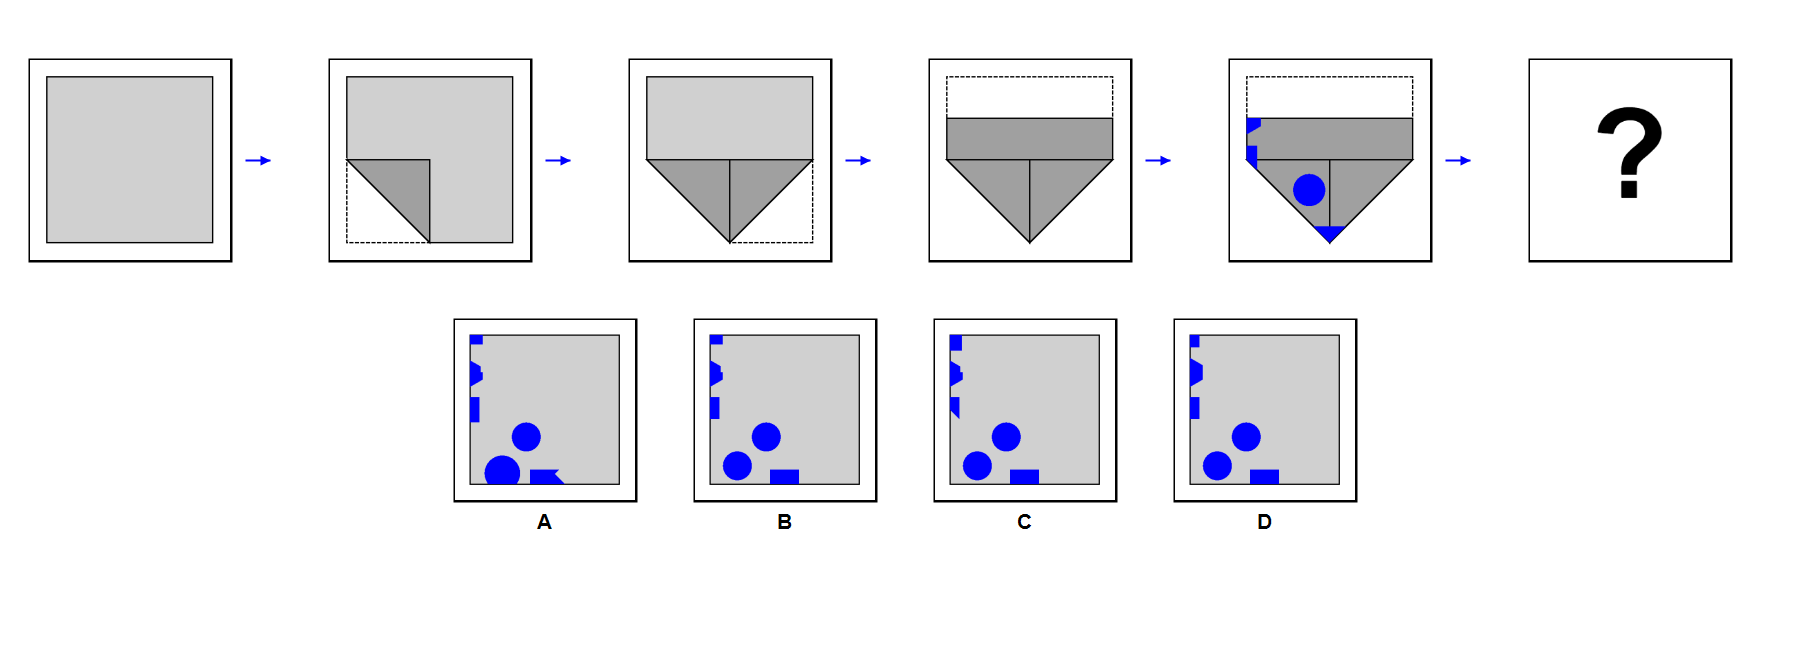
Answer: D